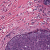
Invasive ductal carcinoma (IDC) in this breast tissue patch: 0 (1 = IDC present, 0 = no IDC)